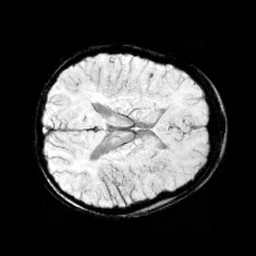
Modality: minIP
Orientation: axial
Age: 9
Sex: male
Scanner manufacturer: siemens
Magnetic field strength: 3 T
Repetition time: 0.027 s
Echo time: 0.02 s